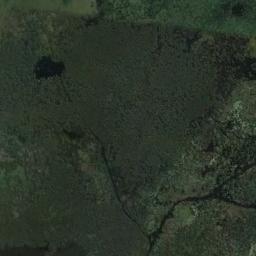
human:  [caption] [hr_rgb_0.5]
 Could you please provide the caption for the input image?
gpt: There are many plants on the wetlands .

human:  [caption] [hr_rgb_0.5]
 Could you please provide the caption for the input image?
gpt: The wetland consists of green plants and water .

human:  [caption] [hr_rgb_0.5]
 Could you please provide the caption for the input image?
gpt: Two thirds of the wetlands are light green and one third are dark green .

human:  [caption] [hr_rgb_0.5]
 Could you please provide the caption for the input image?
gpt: The river surface in a wetland is covered with large green and brown mixed dense vegetation .

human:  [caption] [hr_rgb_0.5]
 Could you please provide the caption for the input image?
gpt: There are many green areas on the wetland .